Question: I'm busy re-doing a winforms app to webforms using mvc razor, and need to mimic the below behaviour using mvc.

Basically, a report needs to be generated based on selected cells in any column/row.
Any idea's on the best way to do it?
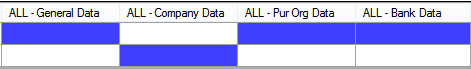
Answer: Add vertical and horizontal checkboxes to select certain cells.
Tested with IEnumerable using ViewBags and works perfect for me.
'''
<table class="table-bordered" cellpadding="4">
<thead>
<tr>
<th></th>
@foreach (var item in ViewBag.Columns)
{
<th>@Html.CheckBox("col", false) Column Header</th>
}
</tr>
</thead>
<tbody>
@foreach (var rowData in ViewBag.RowData)
{
<tr>
<td>@Html.CheckBox("row", false) Row Header</td>
@foreach (var rowCount in ViewBag.Rows)
{
<th>val</th>
}
</tr>
}
</tbody>
</table>
'''